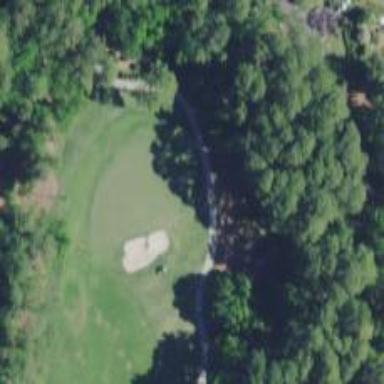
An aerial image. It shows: Golf cartpath that is also road path.